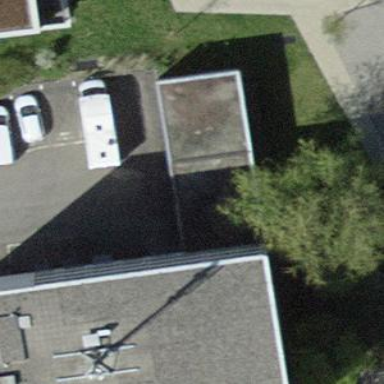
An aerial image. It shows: Flat-roofed building.